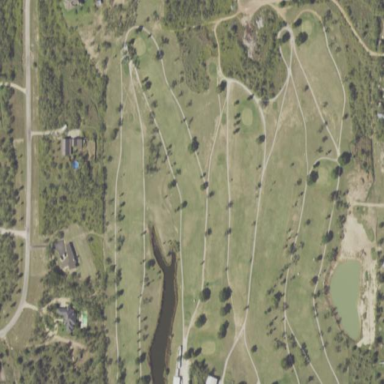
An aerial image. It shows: Golf course.